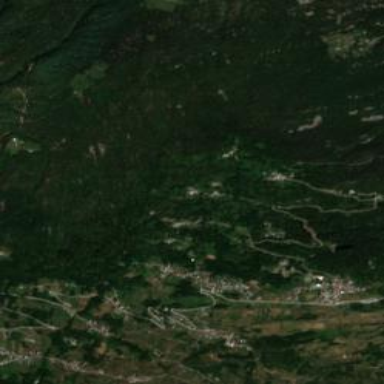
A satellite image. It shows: Small hamlet.